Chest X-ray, AP view. Patient: 51 years old, sex M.
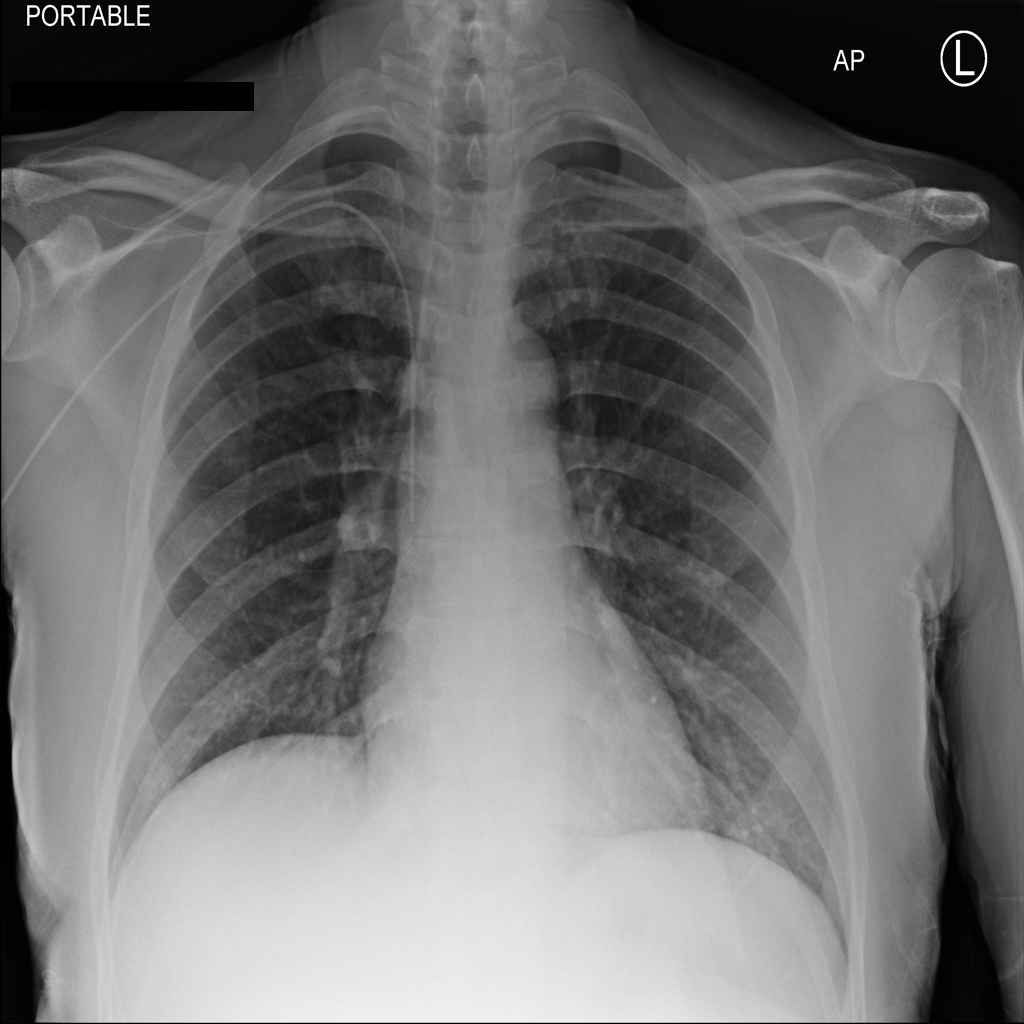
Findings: No Finding